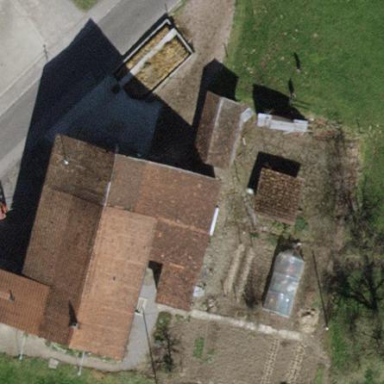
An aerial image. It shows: Farmyard area.